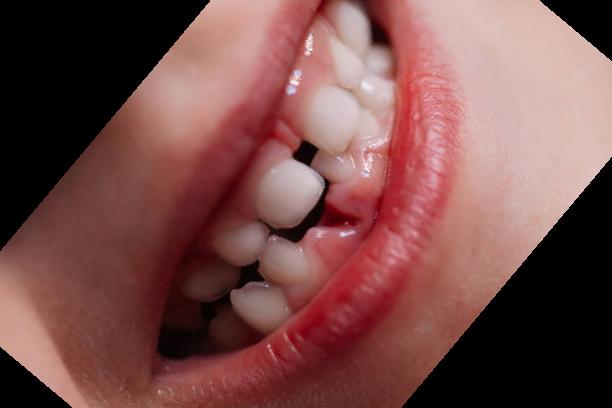
Condition: hypodontia